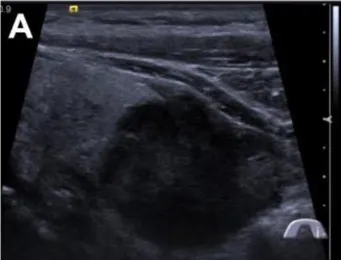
Ultrasonography images of primary squamous cell carcinoma of the thyroid. (A) Longitudinal gray-scale sonography revealed a solid marked hypoechoic thyroid nodule in the inferior part of the left lobe.
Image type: radiology (ultrasound)